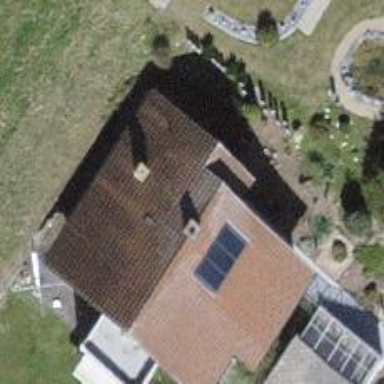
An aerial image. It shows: Solar power generator with photovoltaic panels.